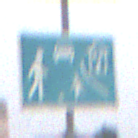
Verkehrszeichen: BeginnVerkehrsberuhigterBereich
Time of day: Midday
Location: Outdoor (Suburban)
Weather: Overcast
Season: NotSpecified
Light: Natural